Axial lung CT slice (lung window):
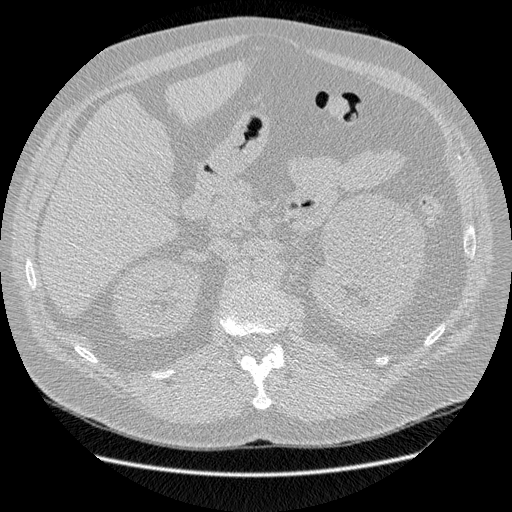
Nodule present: no